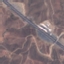
Land use / land cover: Highway